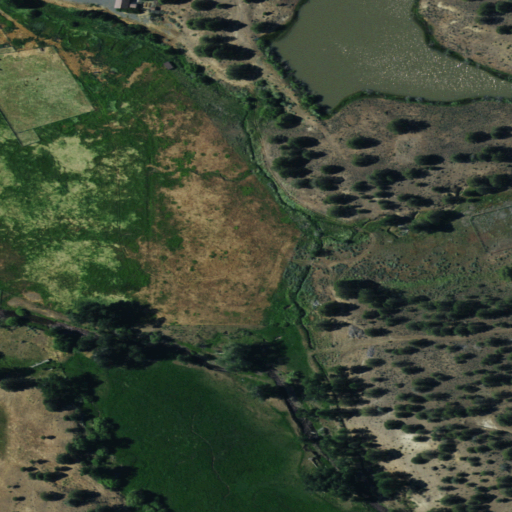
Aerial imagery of valley in California named Hog Gulch containing shrub, herbaceous wetlands, woody wetlands, open water, evergreen forest, open development, grassland, and low intensity development